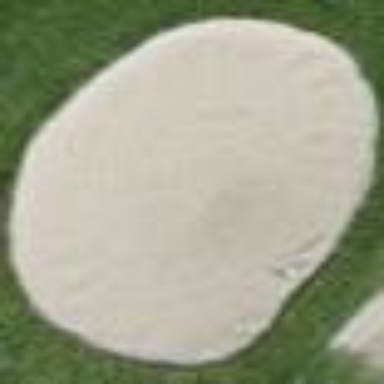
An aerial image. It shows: Sandy area is golf bunker.